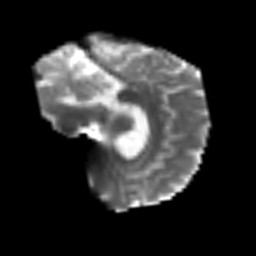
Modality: T2w
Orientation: sagittal
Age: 39
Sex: male
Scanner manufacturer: siemens
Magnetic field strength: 3 T
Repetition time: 3.2 s
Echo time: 0.081 s